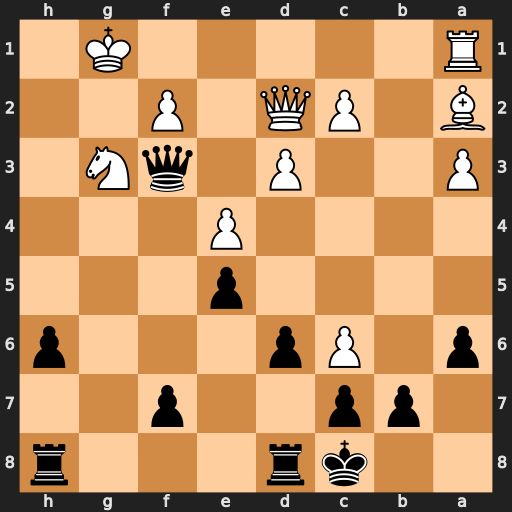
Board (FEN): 2kr3r/1pp2p2/p1Pp3p/4p3/4P3/P2P1qN1/B1PQ1P2/R5K1
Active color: b
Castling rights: -
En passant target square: -
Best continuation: Rdg8 cxb7+ Kb8